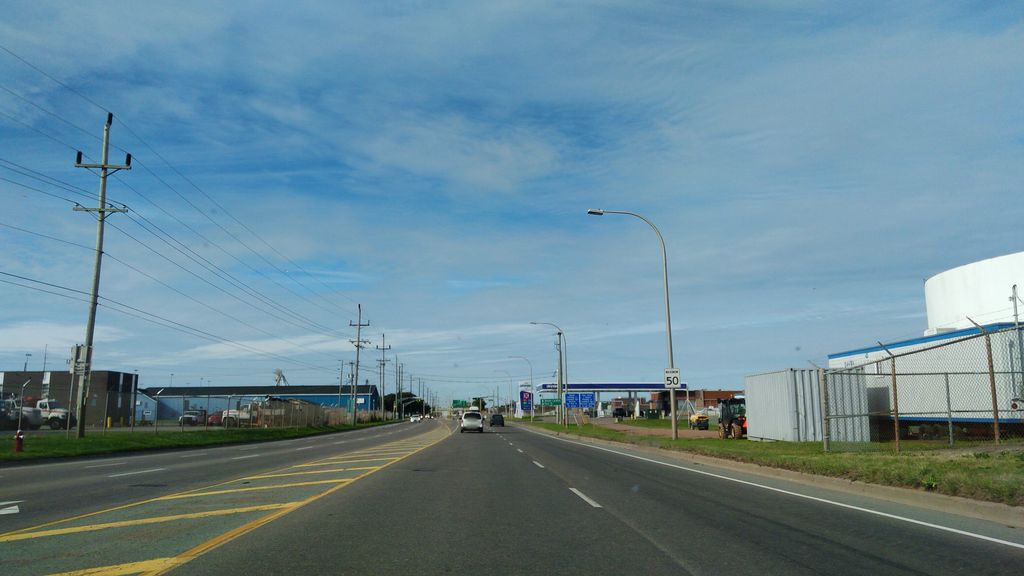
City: charlottetown